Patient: sex M, age 81
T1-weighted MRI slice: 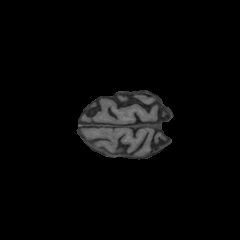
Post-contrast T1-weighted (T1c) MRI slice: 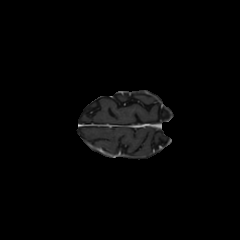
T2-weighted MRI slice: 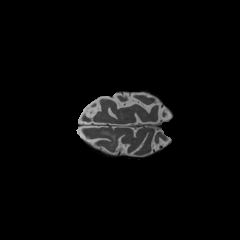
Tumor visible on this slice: yes
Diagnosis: Glioblastoma, IDH-wildtype
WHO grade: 4